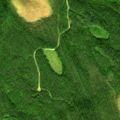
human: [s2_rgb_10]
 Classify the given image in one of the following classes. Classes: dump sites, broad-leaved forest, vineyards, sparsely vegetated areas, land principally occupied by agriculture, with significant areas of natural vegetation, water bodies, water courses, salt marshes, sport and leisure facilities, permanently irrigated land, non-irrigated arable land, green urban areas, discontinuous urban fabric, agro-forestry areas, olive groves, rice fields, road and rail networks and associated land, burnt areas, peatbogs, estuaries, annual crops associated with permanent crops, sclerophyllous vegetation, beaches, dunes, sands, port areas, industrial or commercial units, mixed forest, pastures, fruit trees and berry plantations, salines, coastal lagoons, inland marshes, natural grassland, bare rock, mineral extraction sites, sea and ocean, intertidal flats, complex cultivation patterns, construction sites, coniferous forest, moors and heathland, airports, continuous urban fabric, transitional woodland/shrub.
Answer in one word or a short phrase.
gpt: coniferous forest, mixed forest, peatbogs